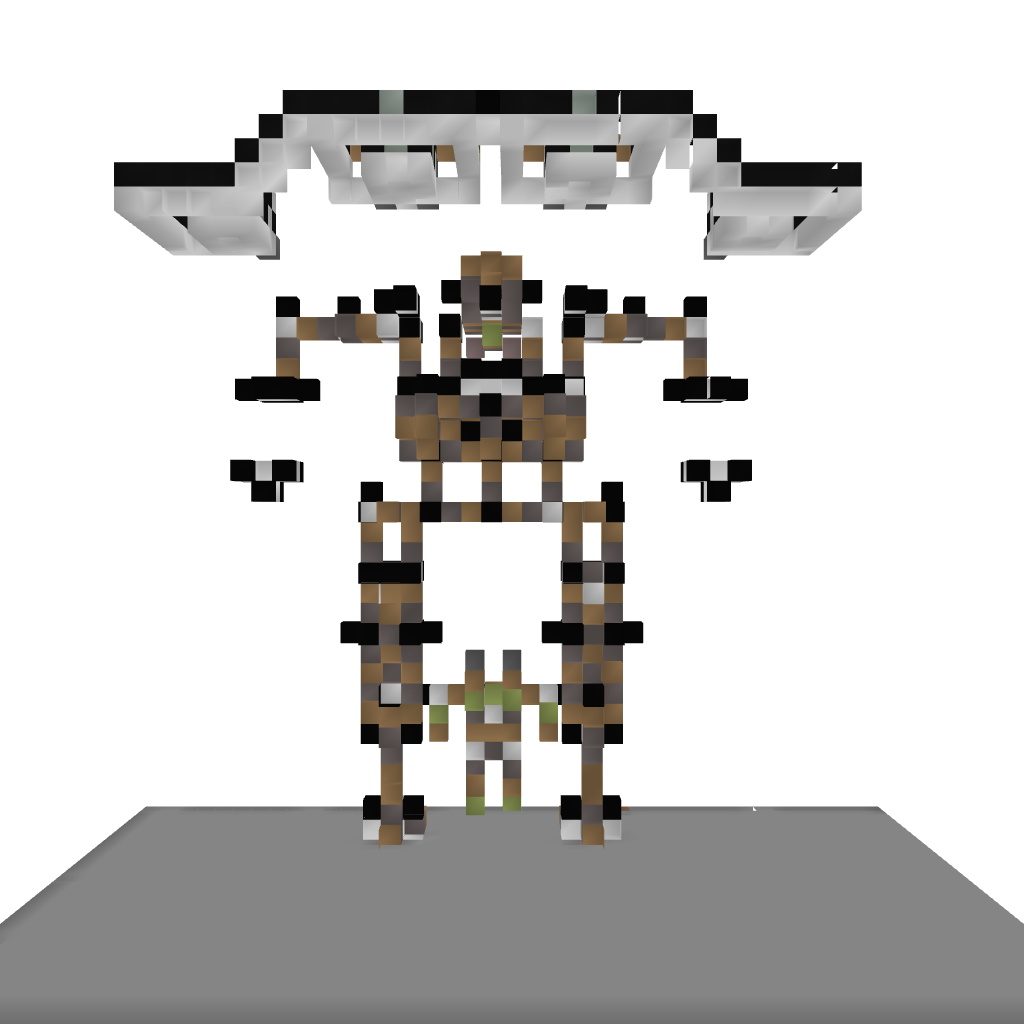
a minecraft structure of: Mark's Robot